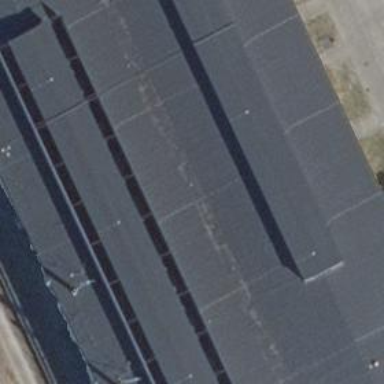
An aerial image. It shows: Industrial building.